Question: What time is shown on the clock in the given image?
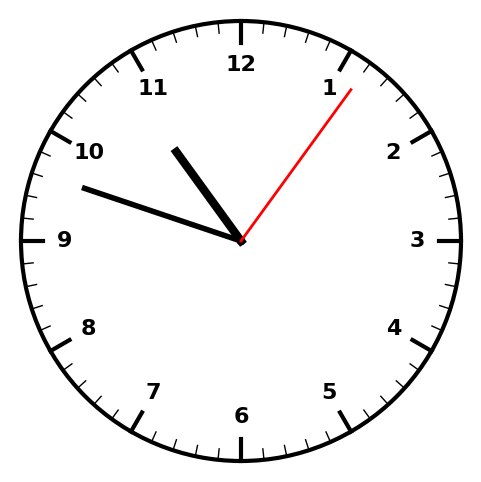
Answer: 10:48:06